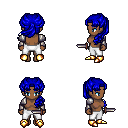
a pixel art fantasy rpg character, female body template, human, dark skin, steel arm armor, white pants, blue princess hairstyle, gold boots, dagger, four views (front, back, left, right), 2x2 character sprite sheet, small pixel art, hard edges, no anti-aliasing